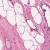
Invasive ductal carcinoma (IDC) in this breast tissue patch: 0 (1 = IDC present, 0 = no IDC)